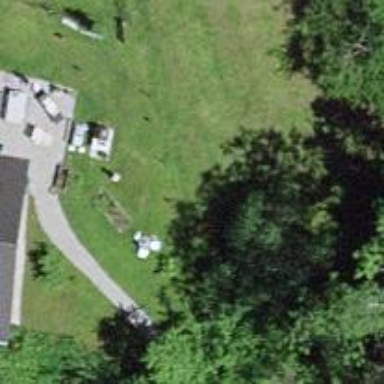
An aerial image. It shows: Path covered in grass.